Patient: sex M, age 57
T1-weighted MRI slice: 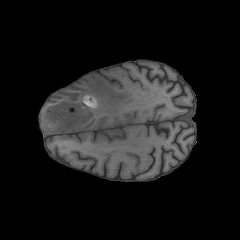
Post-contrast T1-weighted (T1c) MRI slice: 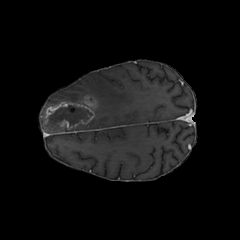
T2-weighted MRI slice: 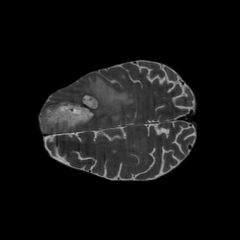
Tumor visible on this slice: yes
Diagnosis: Glioblastoma, IDH-wildtype
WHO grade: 4